Question: What is the name of the game shown?
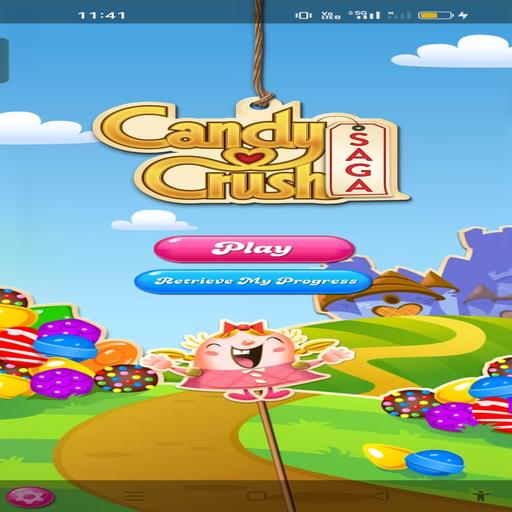
Answer: Candy Crush Saga